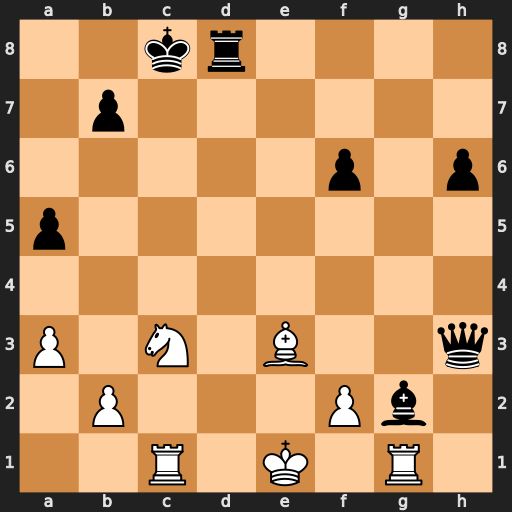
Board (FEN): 2kr4/1p6/5p1p/p7/8/P1N1B2q/1P3Pb1/2R1K1R1
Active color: w
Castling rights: -
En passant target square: -
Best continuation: Nd5+ Kb8 Nf4